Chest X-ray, PA view. Patient: 66 years old, sex F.
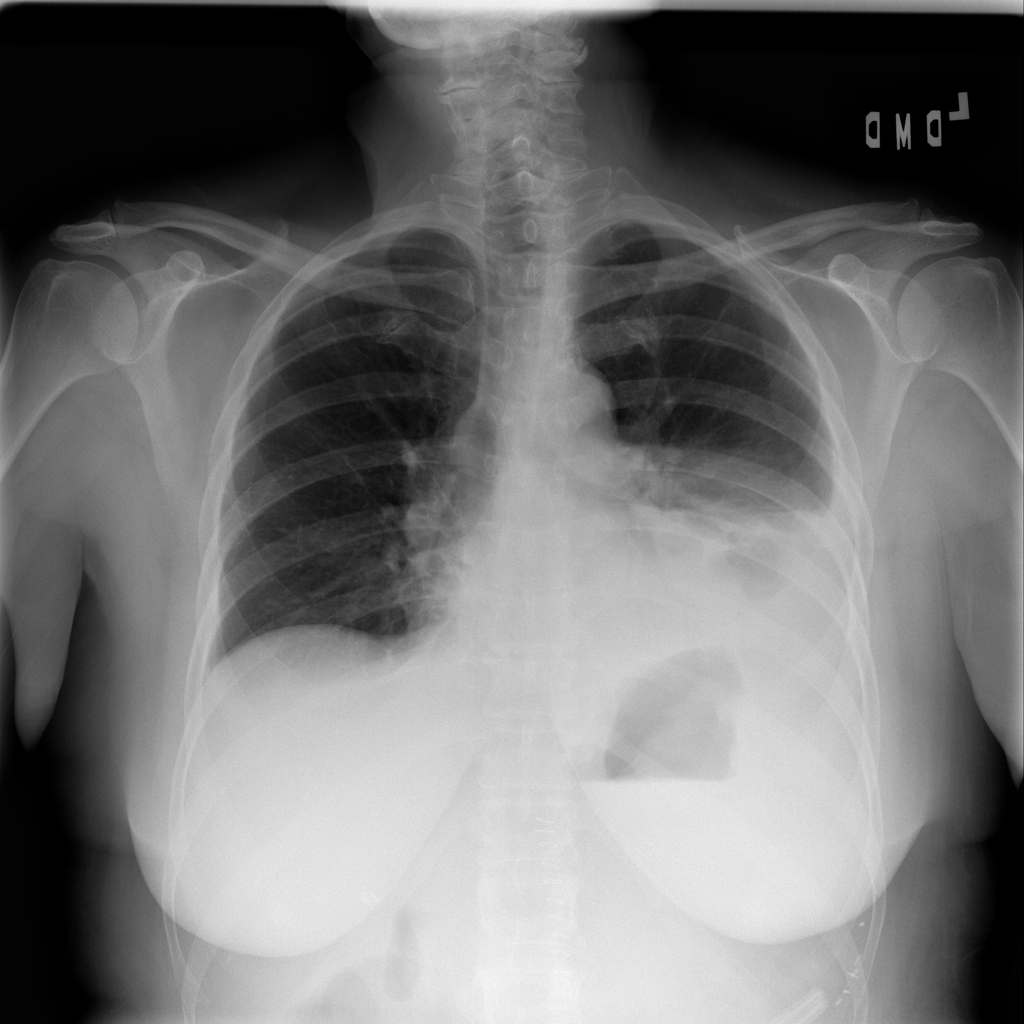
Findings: Effusion, Infiltration